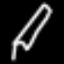
Label: pencil